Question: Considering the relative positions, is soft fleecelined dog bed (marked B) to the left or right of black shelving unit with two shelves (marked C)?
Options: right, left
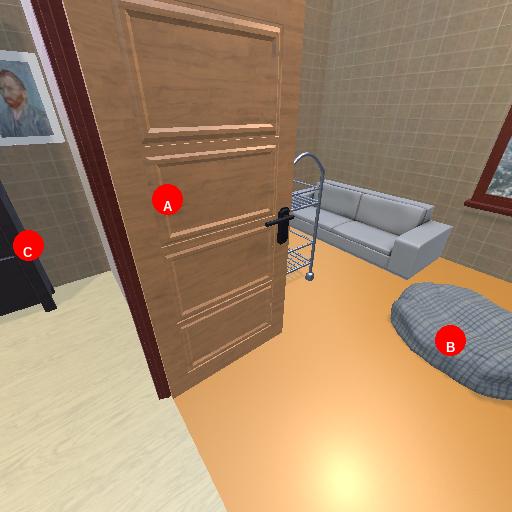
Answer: right